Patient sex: F
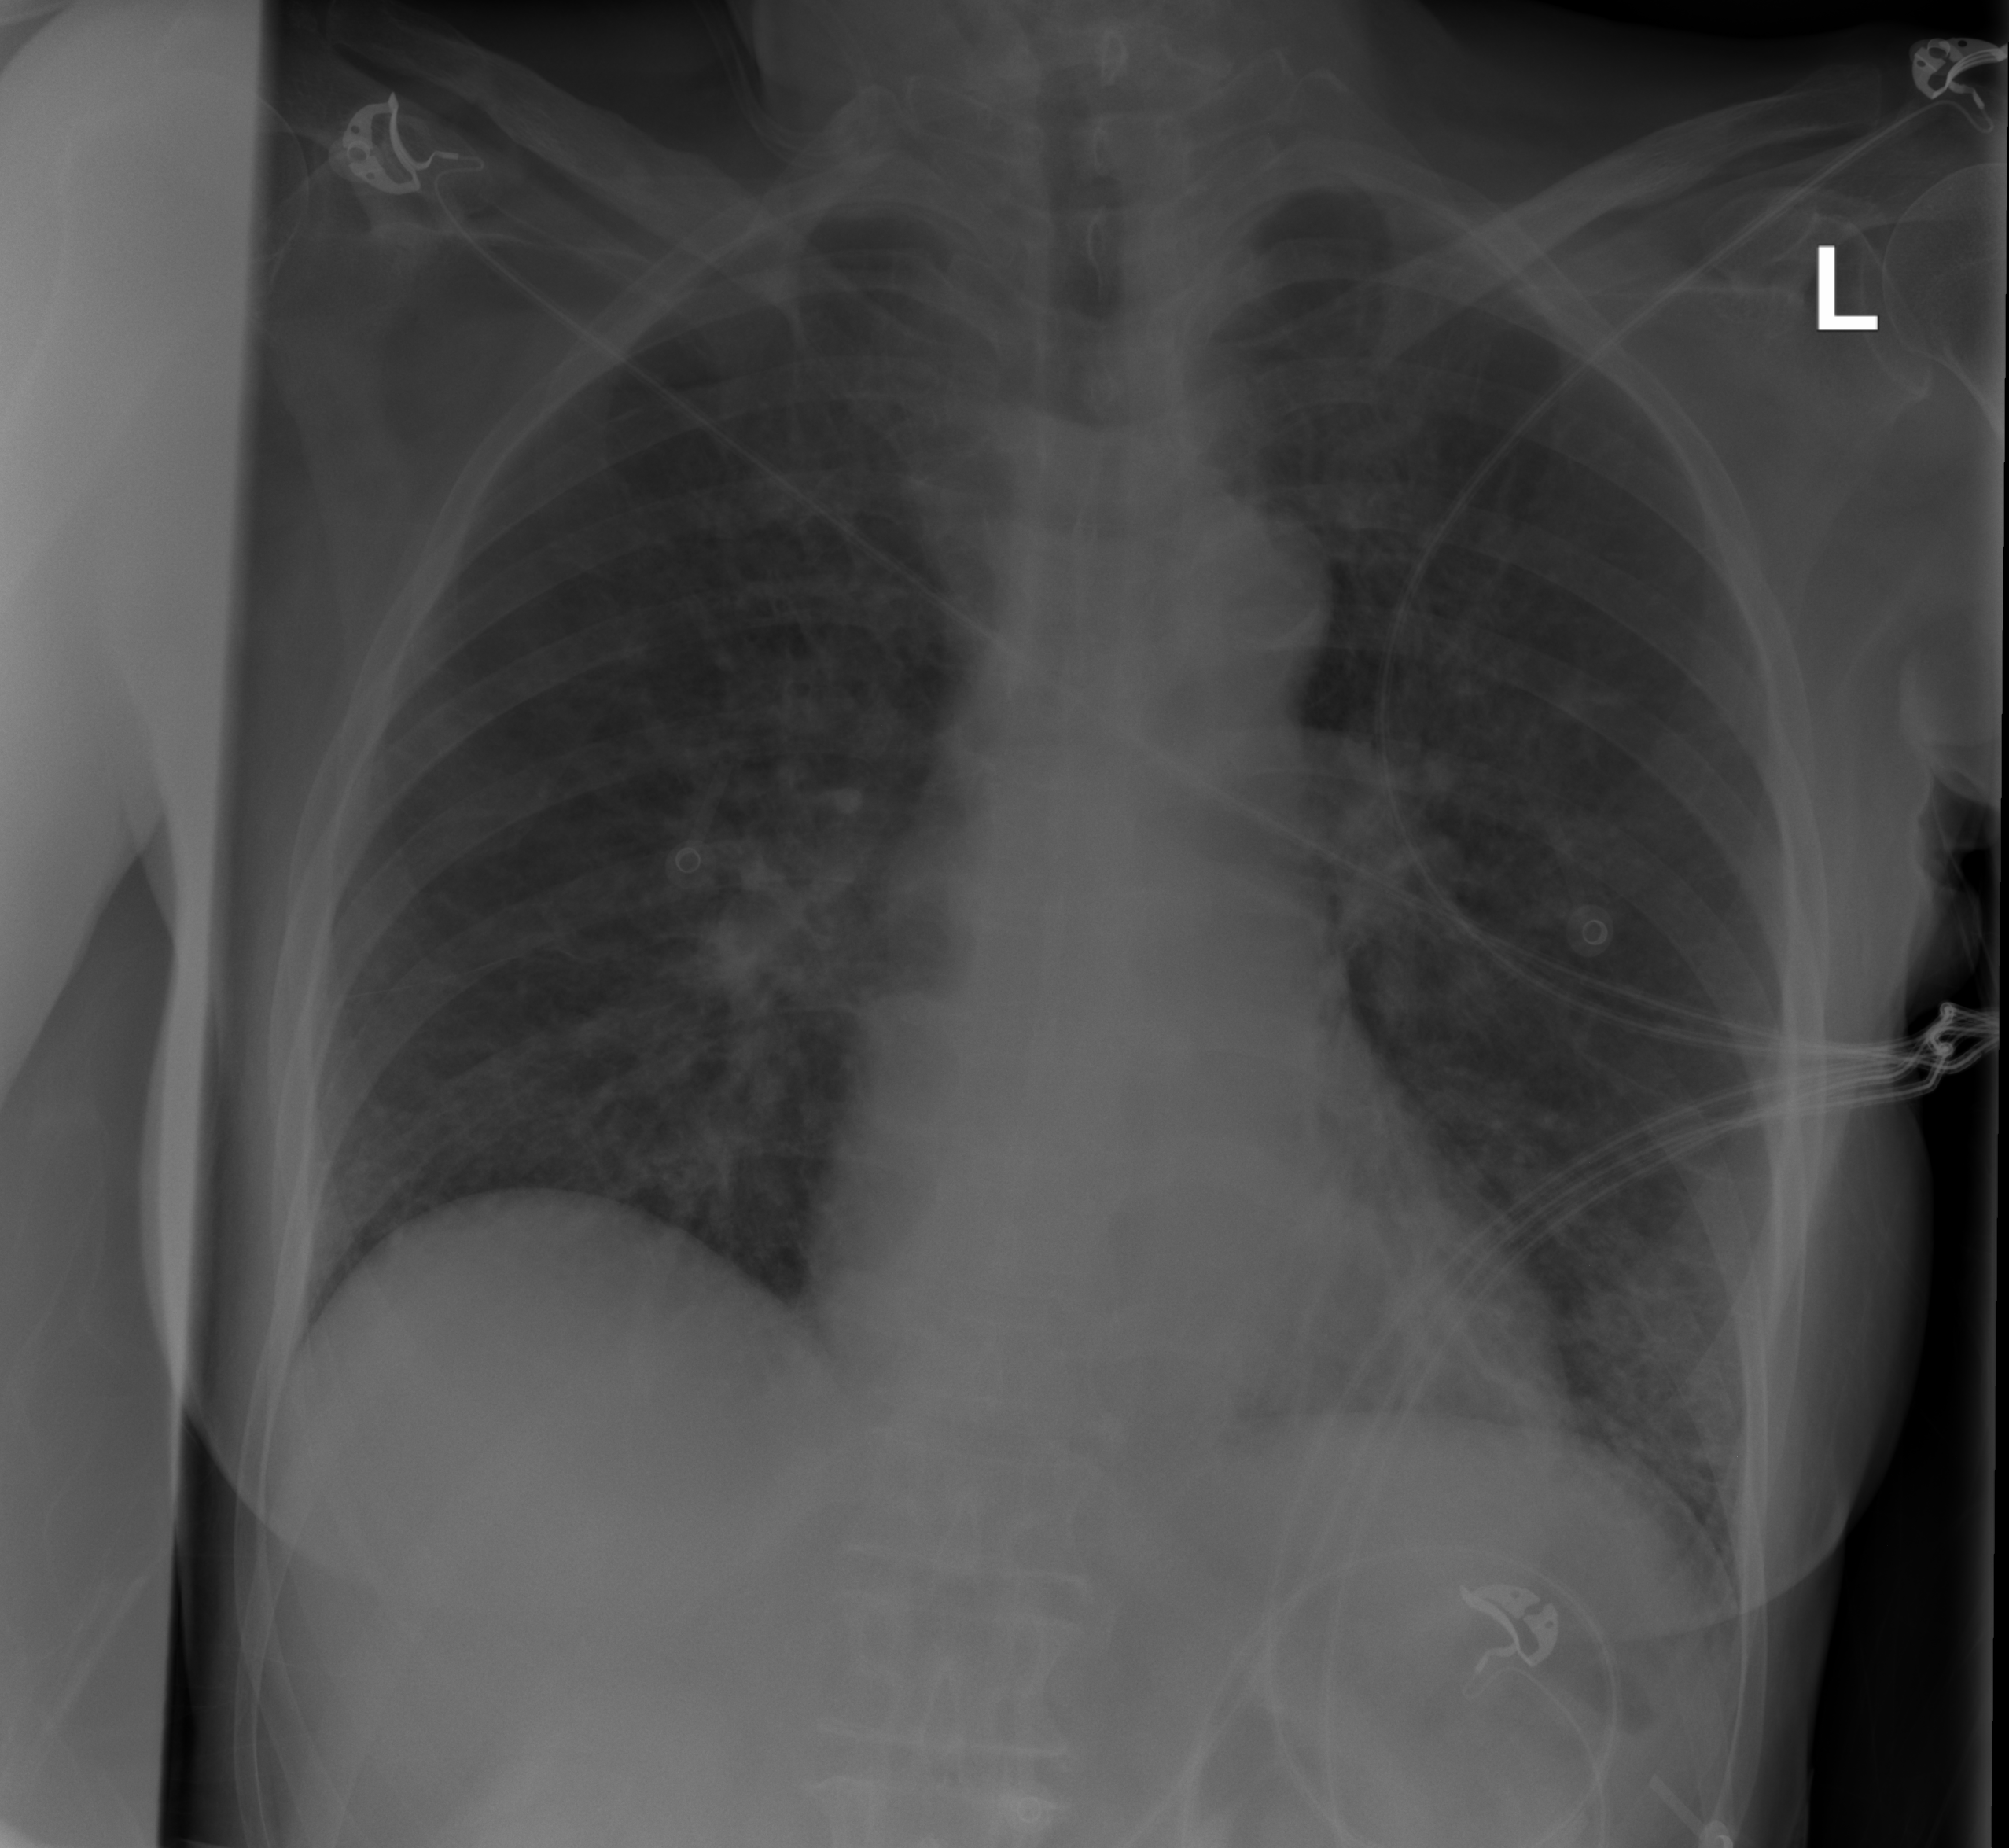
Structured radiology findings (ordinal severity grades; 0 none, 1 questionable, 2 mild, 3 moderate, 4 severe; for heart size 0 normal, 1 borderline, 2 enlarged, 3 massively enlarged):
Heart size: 0
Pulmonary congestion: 2
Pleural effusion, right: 0
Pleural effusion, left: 0
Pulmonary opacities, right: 2
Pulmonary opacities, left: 2
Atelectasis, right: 0
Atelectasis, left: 0